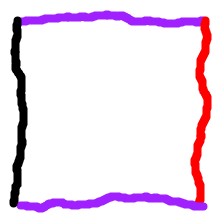
Shape: square